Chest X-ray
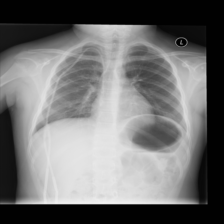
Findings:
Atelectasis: negative
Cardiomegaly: negative
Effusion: negative
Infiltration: negative
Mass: negative
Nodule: negative
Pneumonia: negative
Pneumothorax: negative
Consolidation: positive
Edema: negative
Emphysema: negative
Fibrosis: negative
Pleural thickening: negative
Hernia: negative